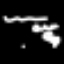
Label: squiggle